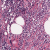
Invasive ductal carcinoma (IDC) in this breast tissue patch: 1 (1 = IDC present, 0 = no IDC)